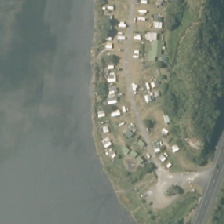
Land cover: urban_parkland